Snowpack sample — Rabbit Ears Pass, Jackson County, Colorado, USA (12/17/25, 1:08 PM MST)
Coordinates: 40.387, -106.625
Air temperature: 34 °F
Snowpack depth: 46 cm
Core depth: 20 cm
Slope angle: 6°, slope face: 165°
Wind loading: medium
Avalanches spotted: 0
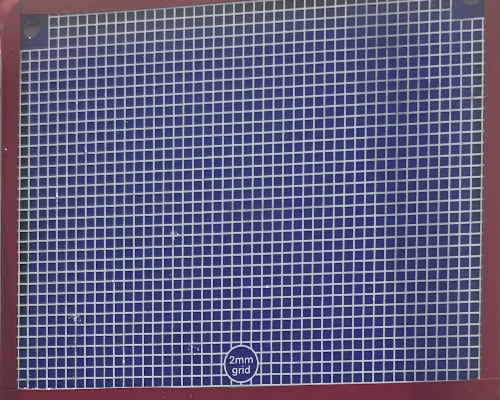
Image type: profile
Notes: No avalanches spotted nearby, although collected in a meadowy area with minimal risk on this face of the pass.